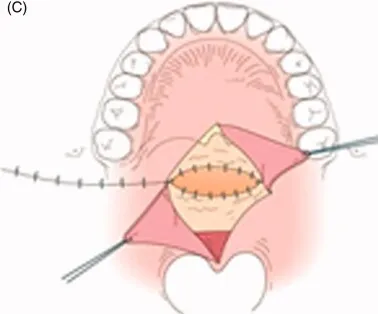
Illustration of Figure 2(A-D).
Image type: pathology (h&e)